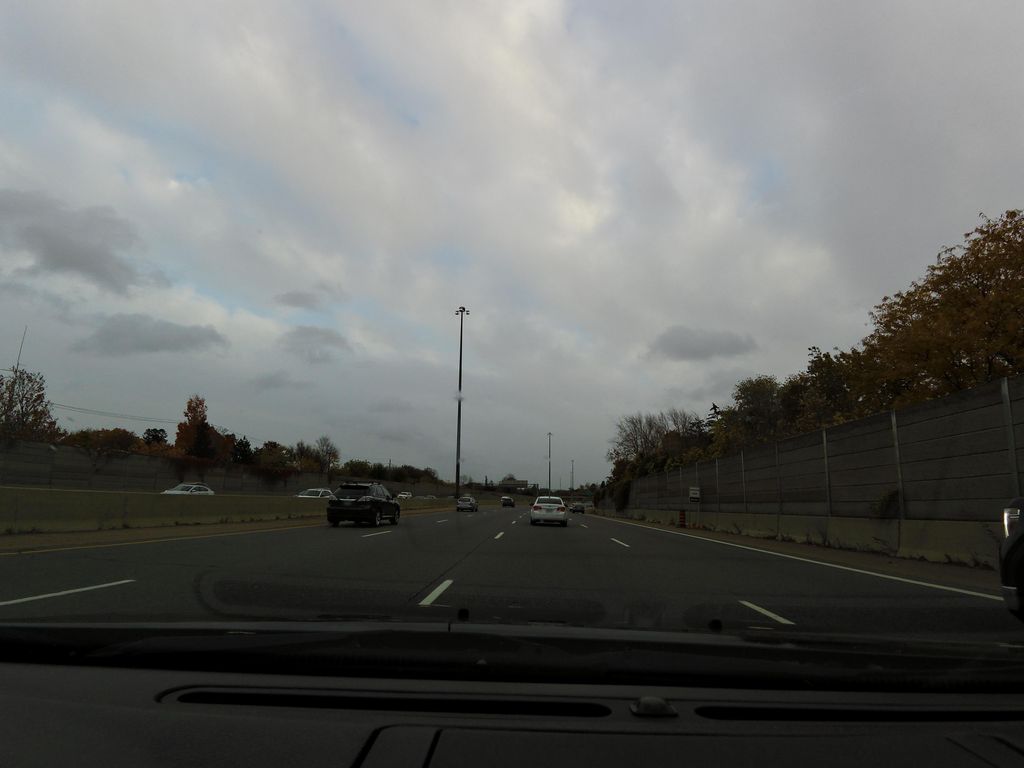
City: kitchener-waterloo